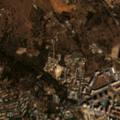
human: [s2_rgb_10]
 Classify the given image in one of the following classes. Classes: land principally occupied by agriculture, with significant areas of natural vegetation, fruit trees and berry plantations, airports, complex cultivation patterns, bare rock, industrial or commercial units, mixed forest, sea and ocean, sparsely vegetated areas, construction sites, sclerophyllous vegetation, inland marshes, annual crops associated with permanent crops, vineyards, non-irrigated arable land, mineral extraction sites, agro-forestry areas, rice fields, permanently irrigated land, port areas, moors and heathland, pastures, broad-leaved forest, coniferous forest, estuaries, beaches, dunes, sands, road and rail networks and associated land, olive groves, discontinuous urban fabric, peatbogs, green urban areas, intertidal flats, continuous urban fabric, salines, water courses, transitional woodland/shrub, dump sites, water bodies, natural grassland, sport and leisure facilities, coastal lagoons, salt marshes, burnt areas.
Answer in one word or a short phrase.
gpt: continuous urban fabric, sport and leisure facilities, pastures, annual crops associated with permanent crops, complex cultivation patterns